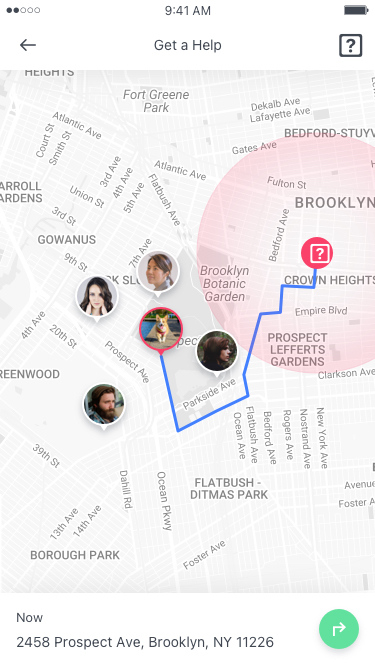
Text in this UI design:
Last location of Sammy
1825 Church Ave, Brooklyn, NY 11226